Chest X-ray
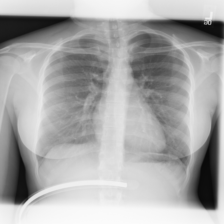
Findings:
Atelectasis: negative
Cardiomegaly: negative
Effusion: negative
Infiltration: negative
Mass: negative
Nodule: negative
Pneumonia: negative
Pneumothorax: negative
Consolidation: negative
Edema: negative
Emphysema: negative
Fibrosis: negative
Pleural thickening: negative
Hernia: negative